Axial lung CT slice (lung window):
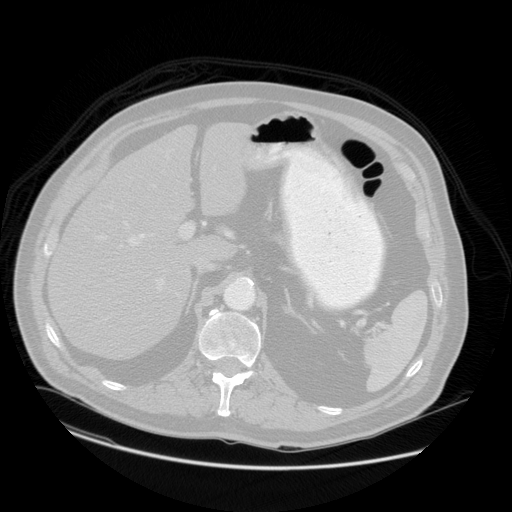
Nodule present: no